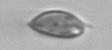
Label: Prorocentrum_triestinum